Question: When i go to my command line and run "pip install tweepy" I get this error
Python version 3.4.0
Any ideas?

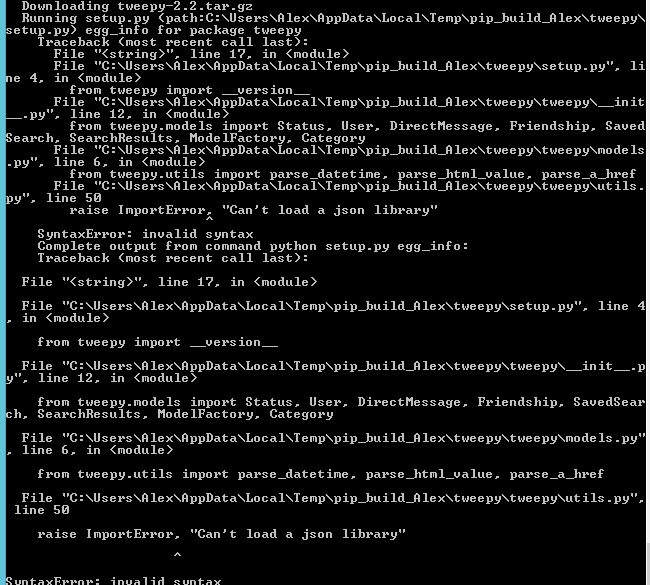
Answer: This is not an error while trying to load a JSON library, but rather a Python syntax error caused by differences between Python 2 and Python 3 that happens to occur on a 'raise' line. See the two lines that follow the 'raise' line:
'''
raise ImportError, "Can't load a json library"
^
SyntaxError: invalid syntax
'''
Tweepy <URL>:
> only Python 2.6 and 2.7 are supported at the moment. The Python 3 family is not yet supported.
If you intend to work with Twitter using Python 3, I invite you to review <URL> of libraries from the Twitter developer site. In general, most libraries that support Python 3 will advertise that fact.